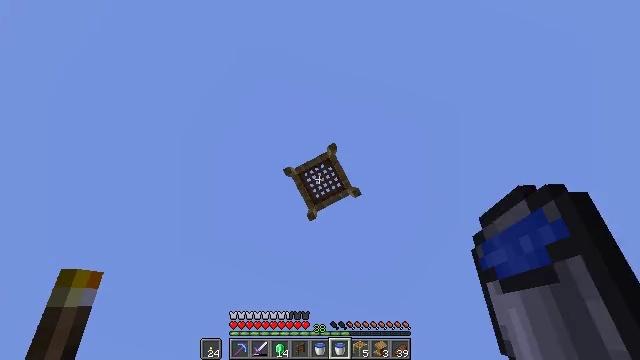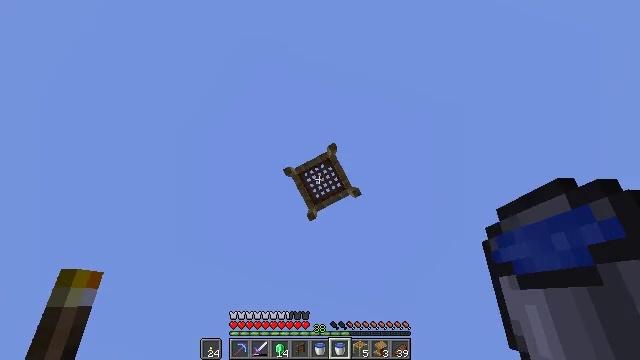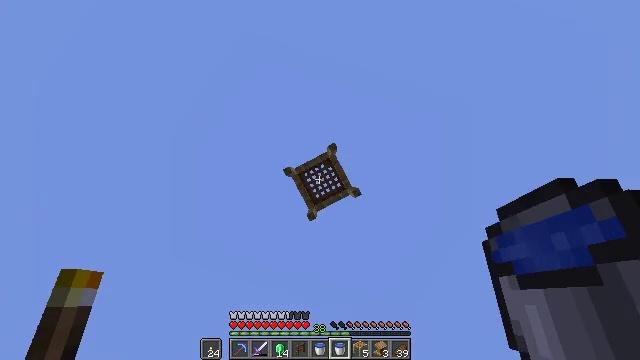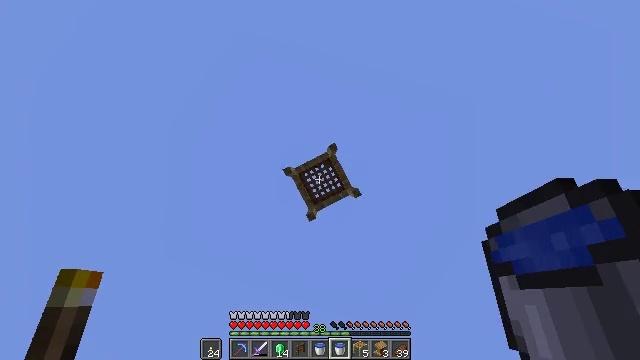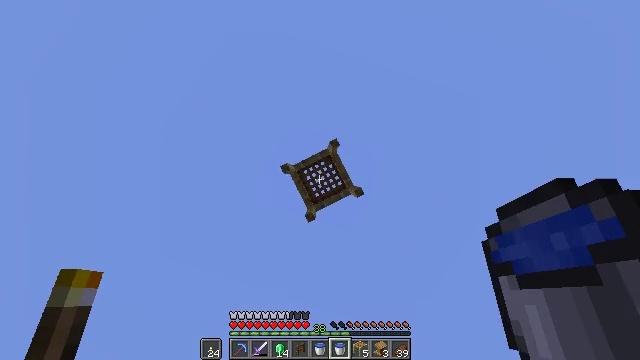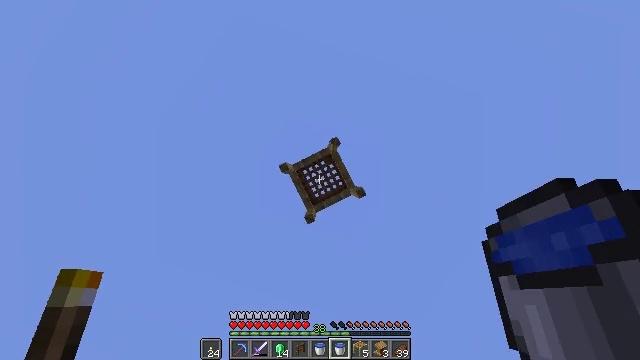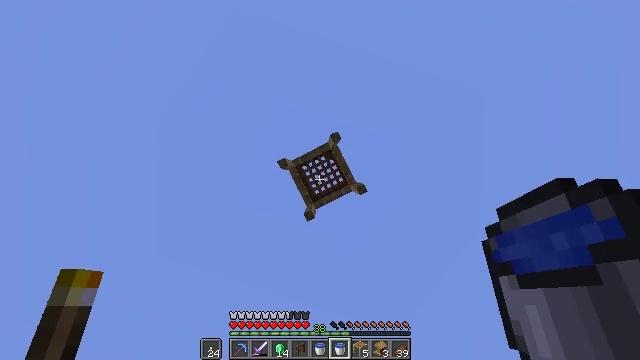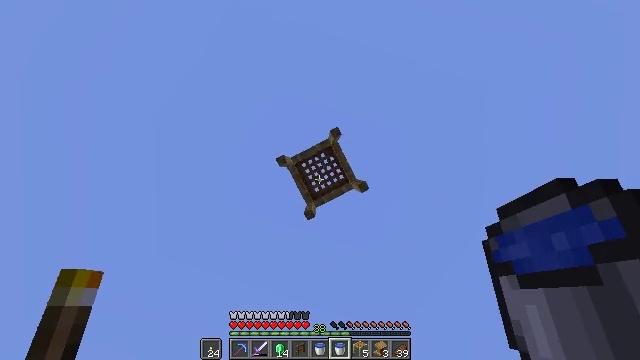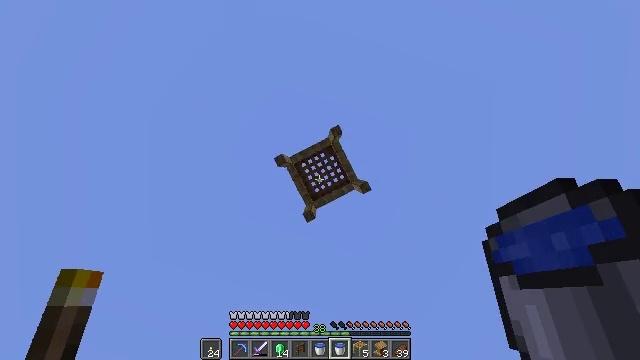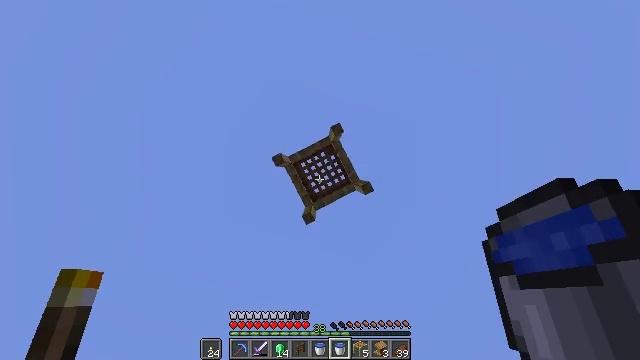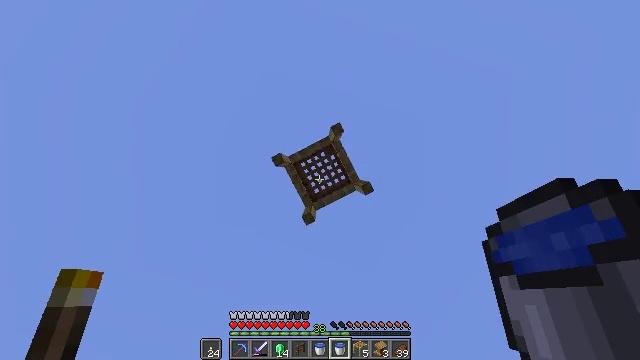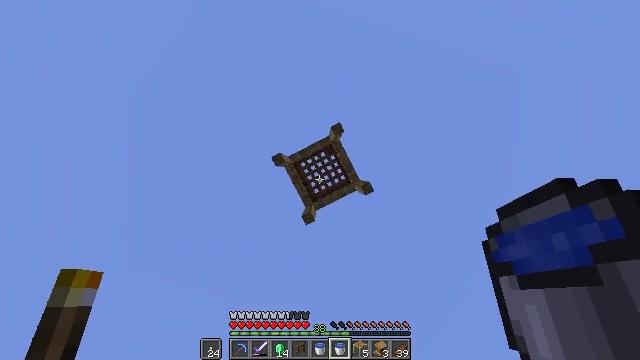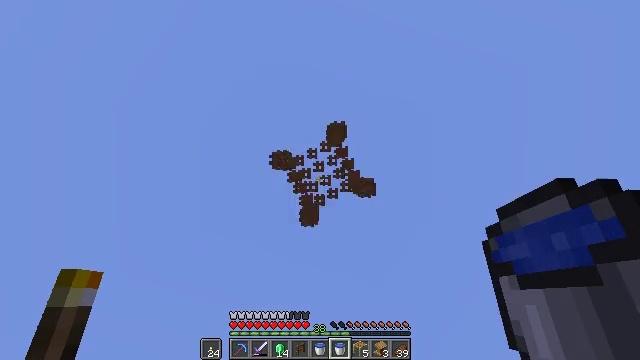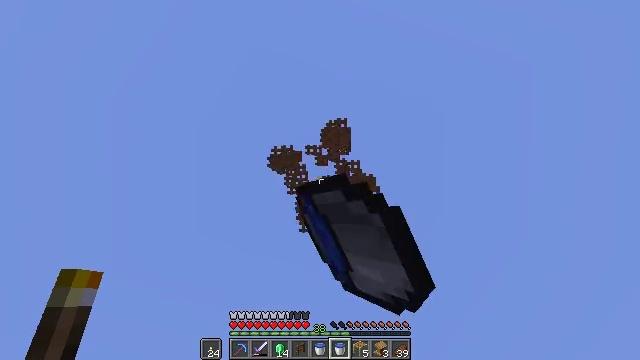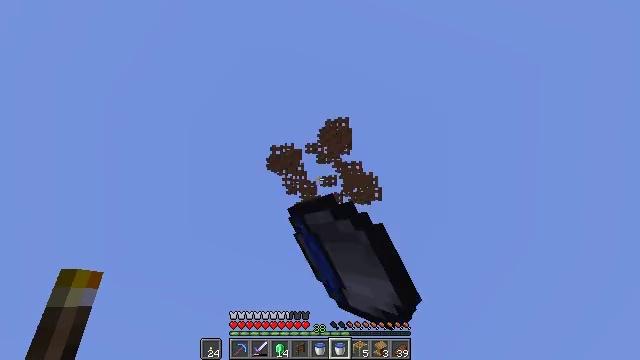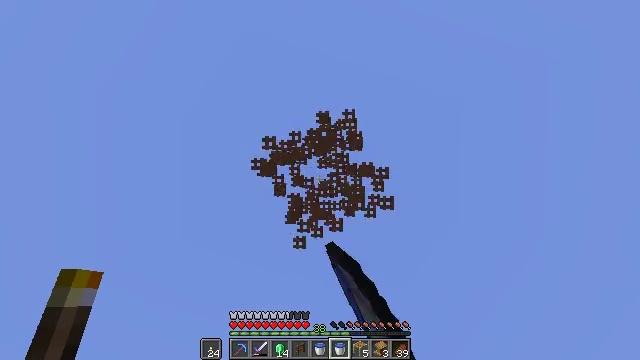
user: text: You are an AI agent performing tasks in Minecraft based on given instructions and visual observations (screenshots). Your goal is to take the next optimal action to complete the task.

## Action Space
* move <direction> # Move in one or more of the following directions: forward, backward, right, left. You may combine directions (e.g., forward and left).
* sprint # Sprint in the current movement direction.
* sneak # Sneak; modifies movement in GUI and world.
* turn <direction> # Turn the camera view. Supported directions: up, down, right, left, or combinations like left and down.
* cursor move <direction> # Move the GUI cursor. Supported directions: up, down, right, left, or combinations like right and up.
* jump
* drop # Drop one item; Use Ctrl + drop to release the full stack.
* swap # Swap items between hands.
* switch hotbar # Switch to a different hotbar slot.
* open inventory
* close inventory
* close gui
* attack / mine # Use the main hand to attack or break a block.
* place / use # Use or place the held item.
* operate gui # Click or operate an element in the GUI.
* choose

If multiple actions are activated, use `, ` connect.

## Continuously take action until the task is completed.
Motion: motion action
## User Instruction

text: Mine scaffolding to move it.
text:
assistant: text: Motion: no_op
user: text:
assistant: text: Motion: no_op
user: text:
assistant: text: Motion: no_op
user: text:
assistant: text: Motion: jump
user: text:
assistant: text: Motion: jump
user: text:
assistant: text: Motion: jump
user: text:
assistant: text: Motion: jump
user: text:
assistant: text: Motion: jump
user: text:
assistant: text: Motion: jump
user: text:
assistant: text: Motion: jump
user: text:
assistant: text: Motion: jump
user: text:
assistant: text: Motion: attack / mine, jump
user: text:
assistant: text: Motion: attack / mine, jump
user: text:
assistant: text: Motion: attack / mine
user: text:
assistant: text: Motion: no_op
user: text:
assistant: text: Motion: no_op
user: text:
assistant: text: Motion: no_op
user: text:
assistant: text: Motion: no_op
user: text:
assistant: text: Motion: no_op
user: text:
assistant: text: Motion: turn left and down
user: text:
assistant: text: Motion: turn left and down
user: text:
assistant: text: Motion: turn left and down
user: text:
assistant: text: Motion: turn left and down
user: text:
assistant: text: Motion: turn left and down
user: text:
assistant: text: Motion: turn left and down
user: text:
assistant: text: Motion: turn left and down
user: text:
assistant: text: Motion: turn left and down
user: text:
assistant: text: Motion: turn left and down
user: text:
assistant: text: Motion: turn left and down
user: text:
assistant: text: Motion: no_op